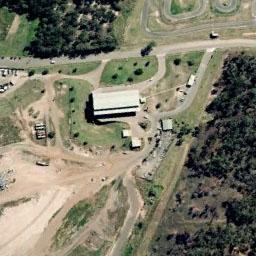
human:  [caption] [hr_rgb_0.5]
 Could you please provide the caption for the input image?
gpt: There are several houses of various sizes and a road in a sparse residential area surrounded by open spaces .

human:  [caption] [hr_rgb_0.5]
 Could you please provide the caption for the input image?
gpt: There are many trees beside the sparse residential .

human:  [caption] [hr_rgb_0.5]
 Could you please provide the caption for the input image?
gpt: The sparse residential is on the grass next to some trees .

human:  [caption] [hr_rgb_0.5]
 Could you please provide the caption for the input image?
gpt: There are circular swimming pools beside this house .

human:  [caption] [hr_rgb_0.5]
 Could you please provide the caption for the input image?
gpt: A sparse residential area with some green lawns and a white building .